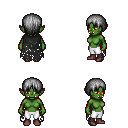
a pixel art fantasy rpg character, female body template, orc, green skin, black tattered cape, white pants, gray plain hairstyle, maroon shoes, four views (front, back, left, right), 2x2 character sprite sheet, small pixel art, hard edges, no anti-aliasing